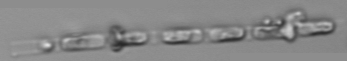
Label: Skeletonema